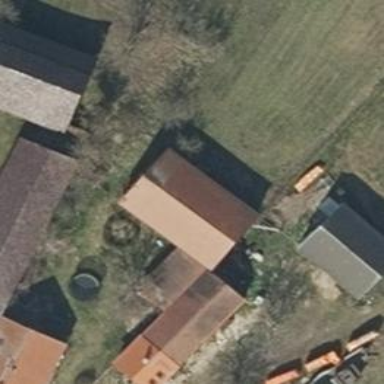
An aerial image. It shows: Gabled building with roof oriented along its structure.